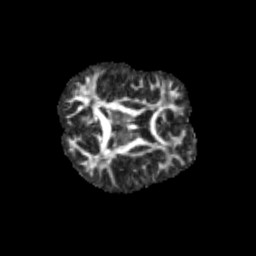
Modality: FA
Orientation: axial
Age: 12
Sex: male
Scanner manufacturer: siemens
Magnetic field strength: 3 T
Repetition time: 3.8 s
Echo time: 0.07 s